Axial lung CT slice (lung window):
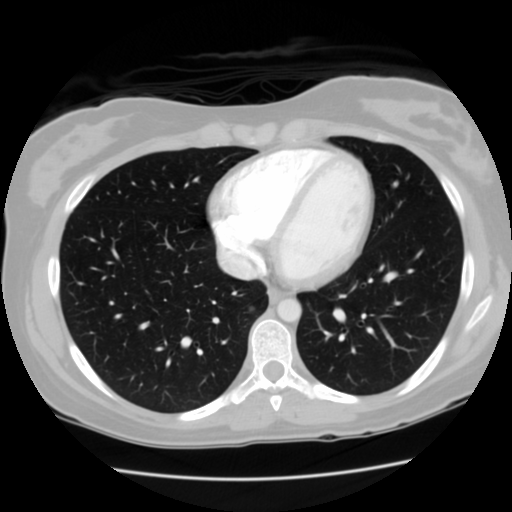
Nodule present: yes
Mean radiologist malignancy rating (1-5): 2.75